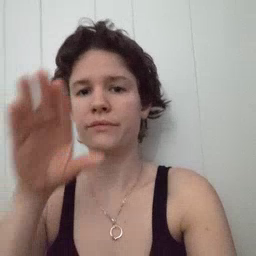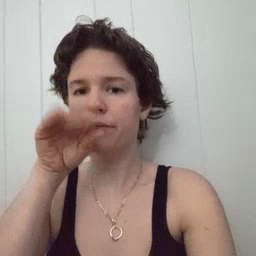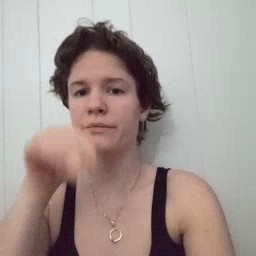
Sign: goose